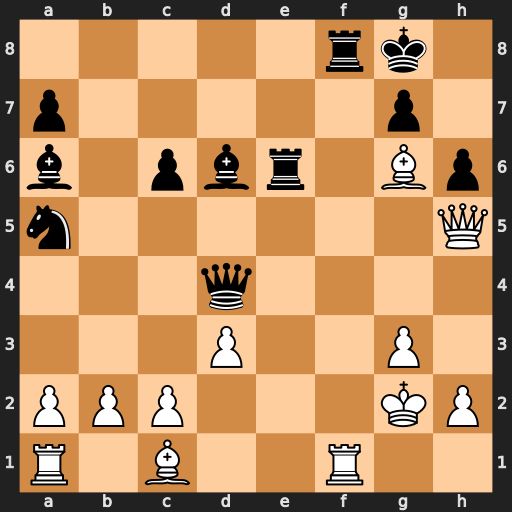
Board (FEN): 5rk1/p5p1/b1pbr1Bp/n6Q/3q4/3P2P1/PPP3KP/R1B2R2
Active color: w
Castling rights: -
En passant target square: -
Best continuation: Bf7+ Kh8 Bxe6